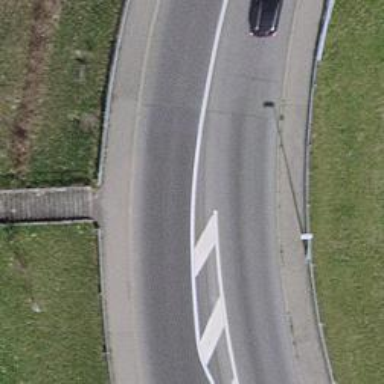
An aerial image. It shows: Road with steps.